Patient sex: M
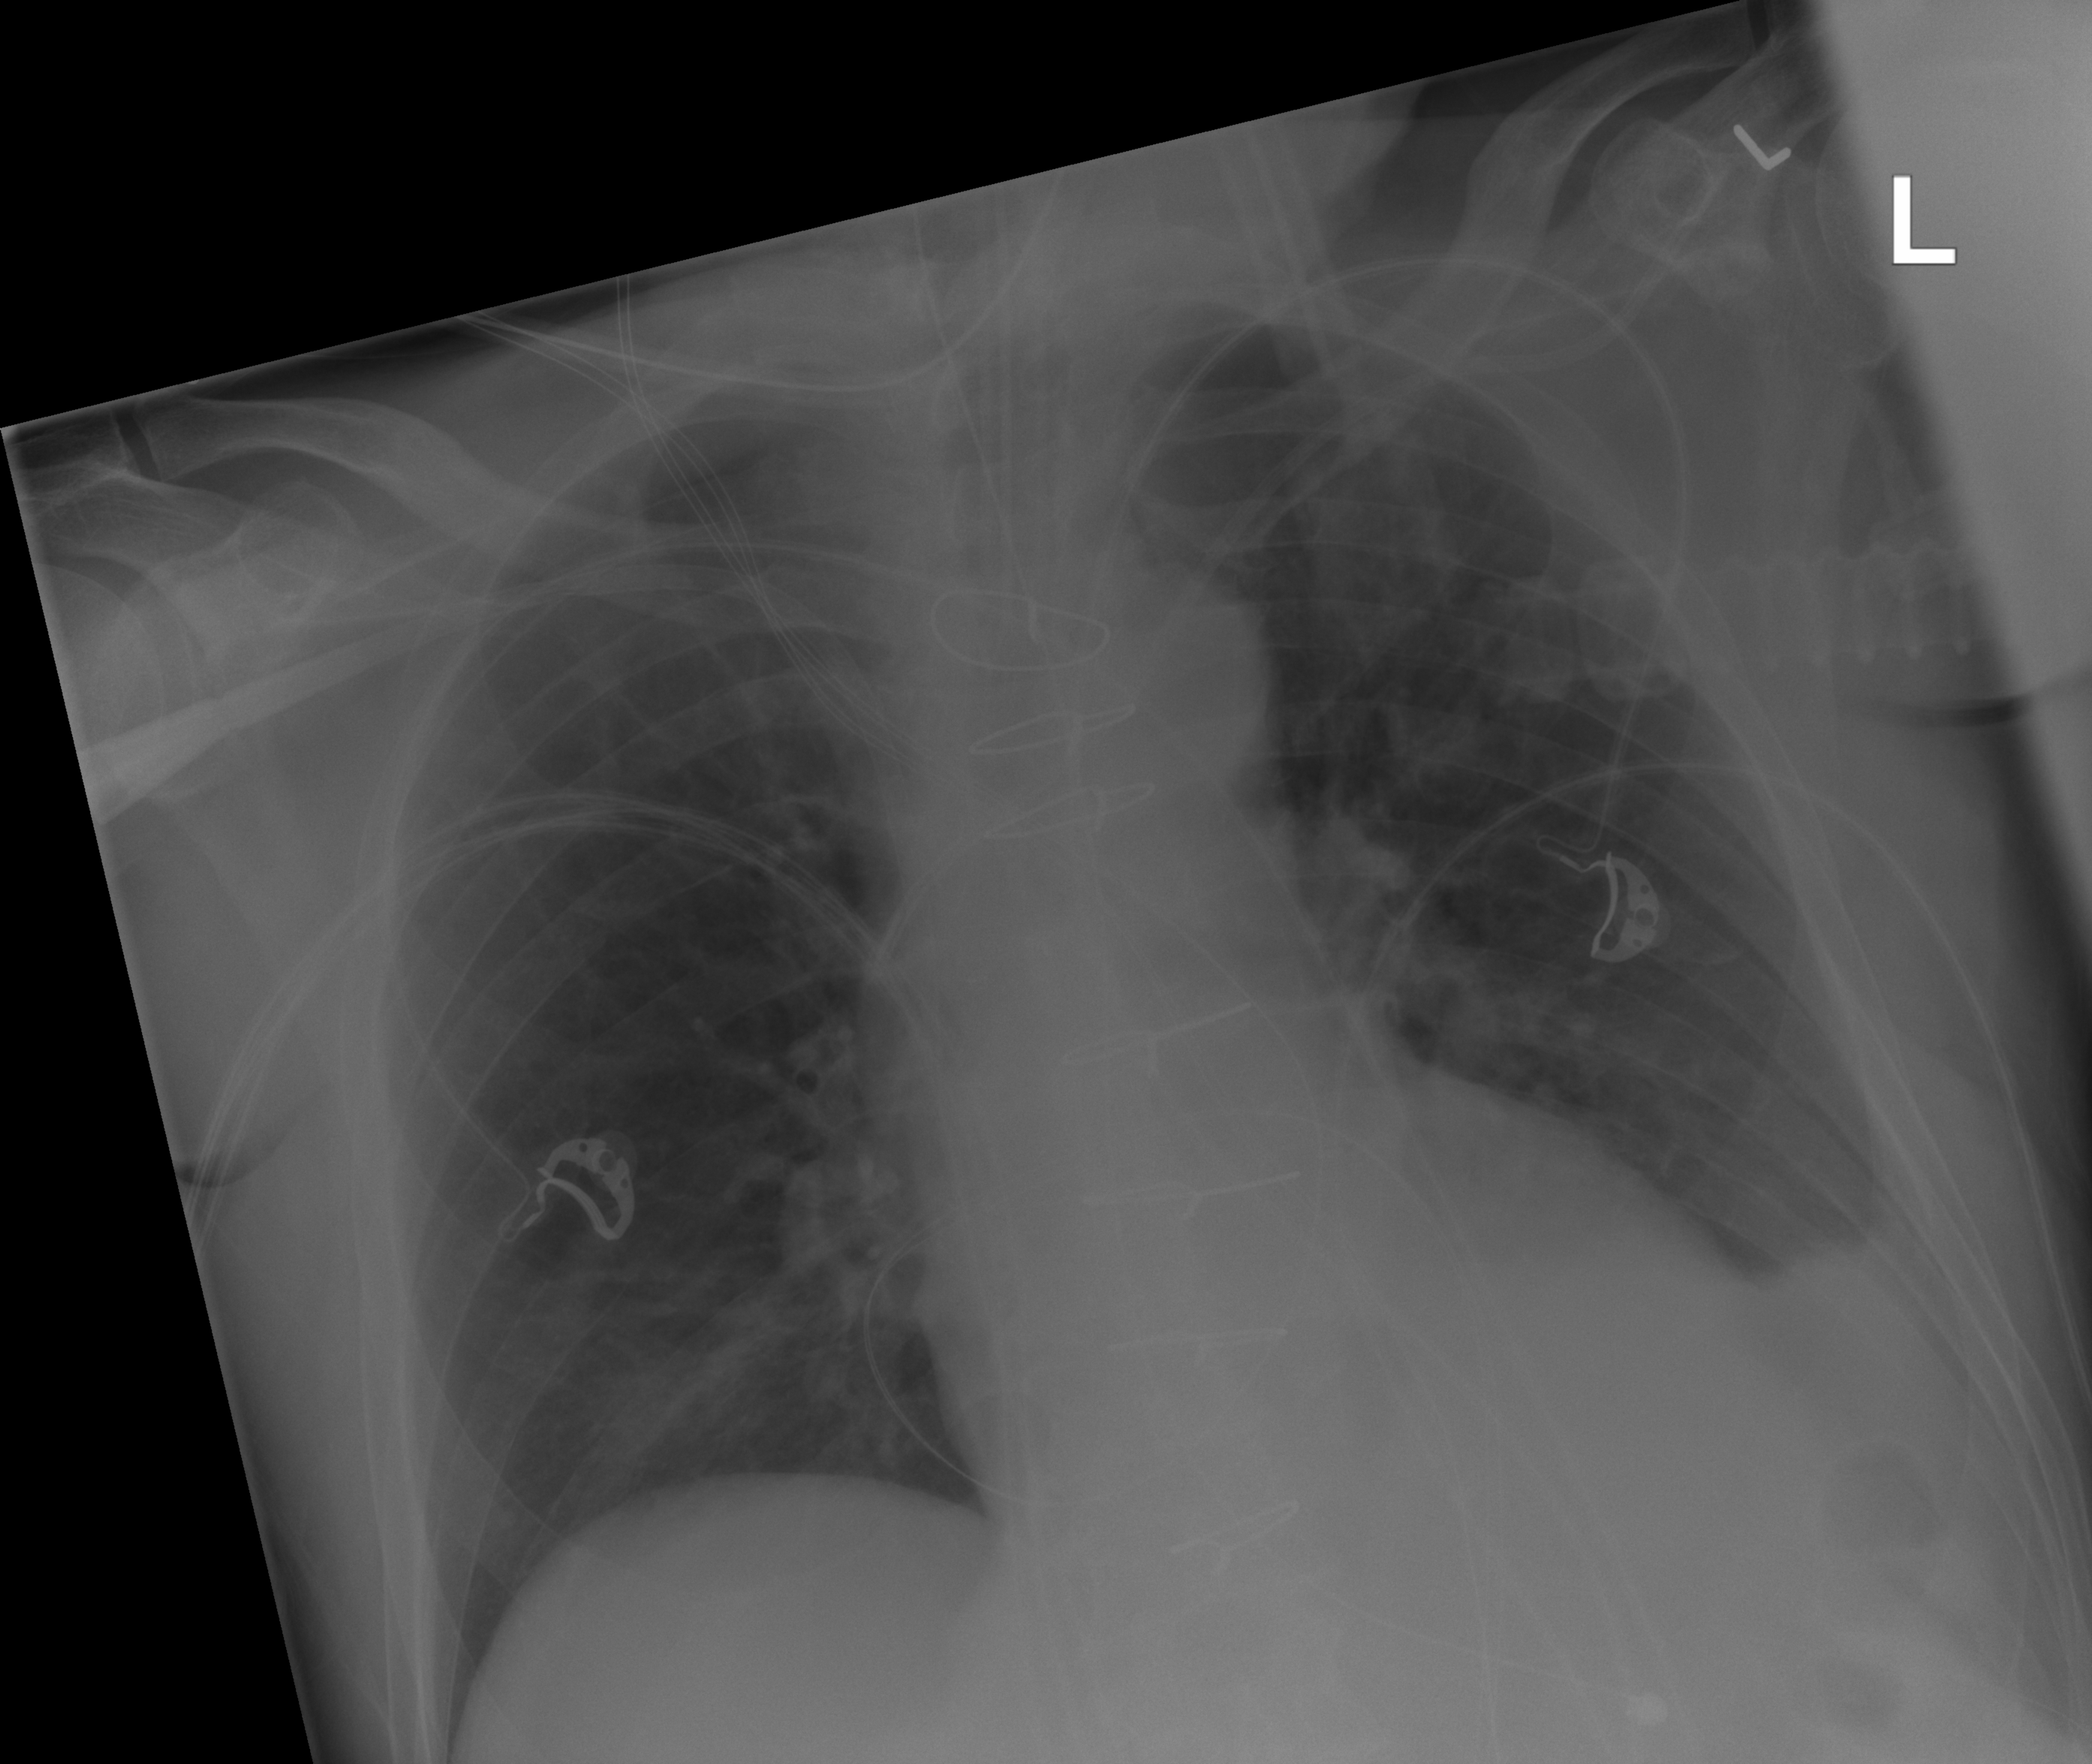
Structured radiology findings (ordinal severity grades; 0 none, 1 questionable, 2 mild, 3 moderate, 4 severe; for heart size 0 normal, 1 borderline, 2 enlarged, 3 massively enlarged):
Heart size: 0
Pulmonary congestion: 1
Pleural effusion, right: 0
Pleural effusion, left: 2
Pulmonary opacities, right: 0
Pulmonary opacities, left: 0
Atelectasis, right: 1
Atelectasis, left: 1